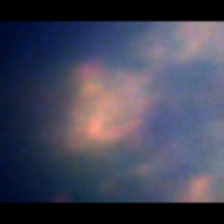
Taxon: Unknown_full_image
Group: Unknown